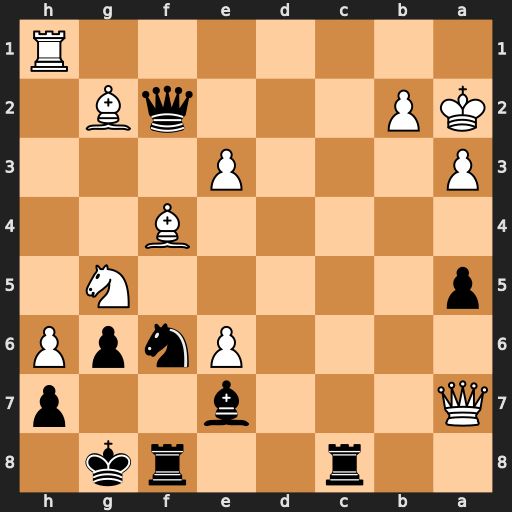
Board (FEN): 2r2rk1/Q3b2p/4PnpP/p5N1/5B2/P3P3/KP3qB1/7R
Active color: b
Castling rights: -
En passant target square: -
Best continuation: Qxg2 Qxe7 Qd5+ Ka1 Qxh1+